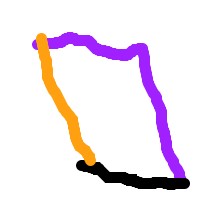
Shape: parallelogram